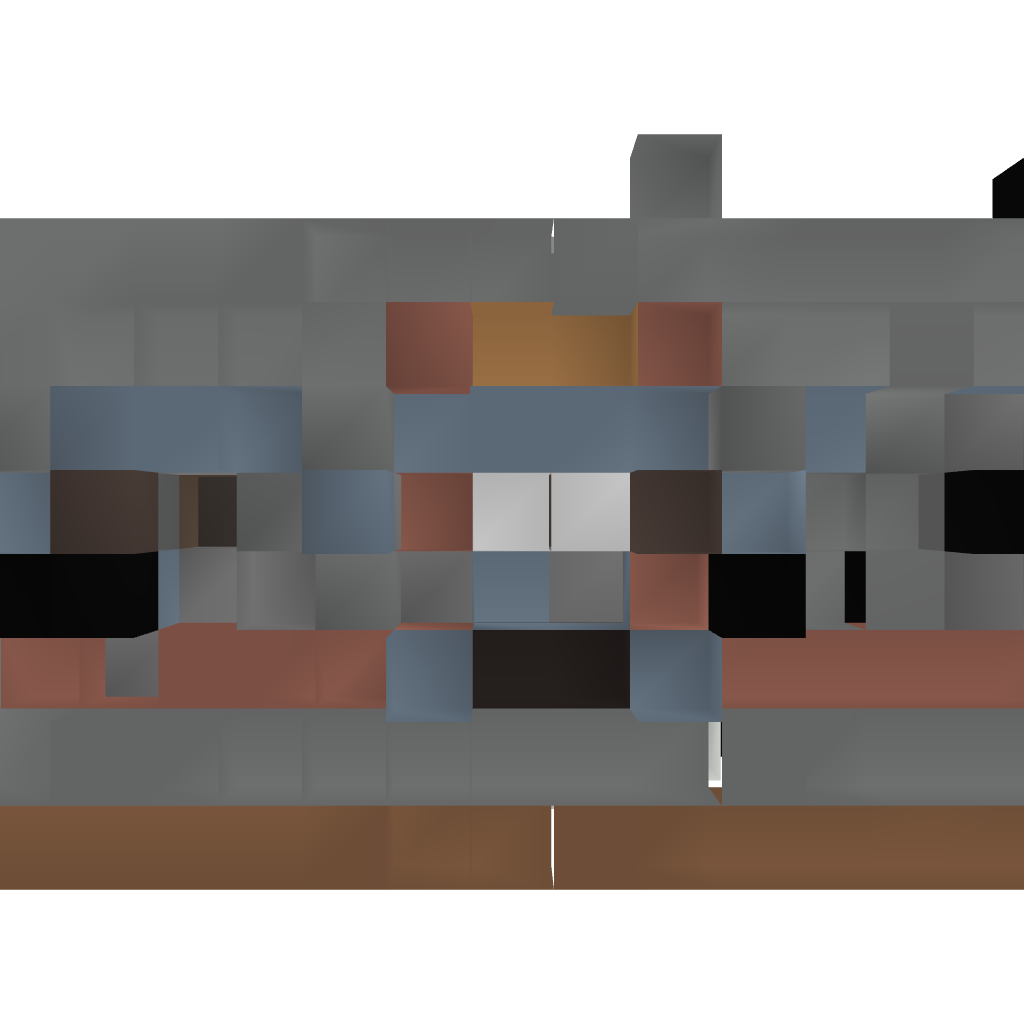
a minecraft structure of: Industrial smelter